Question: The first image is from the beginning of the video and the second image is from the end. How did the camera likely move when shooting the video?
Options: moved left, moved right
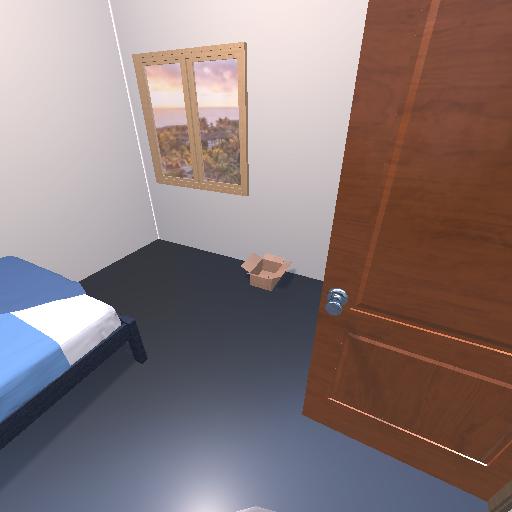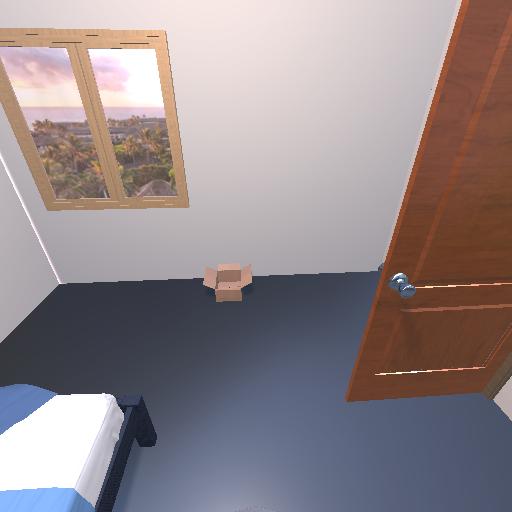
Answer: moved left